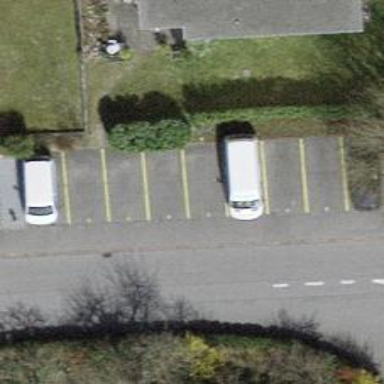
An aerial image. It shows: Parking area with surface.